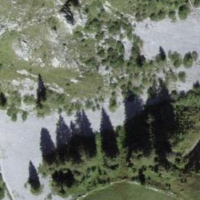
EUNIS habitat code: 23
Species observed at this site:
Erinus alpinus